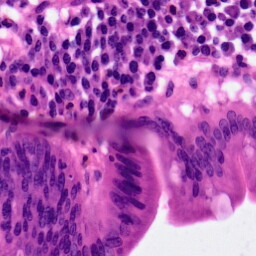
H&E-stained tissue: Pancreatic